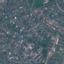
Label: Residential